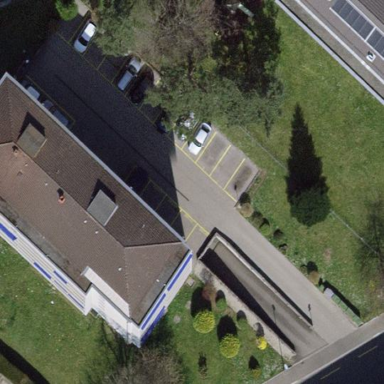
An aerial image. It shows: Parking area with surface.